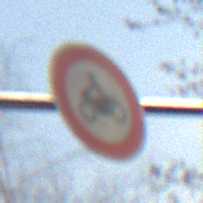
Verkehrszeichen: VerbotKraftraeder
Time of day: MorningAfternoon
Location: Outdoor (Nature)
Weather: Clear
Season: Winter
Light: Natural